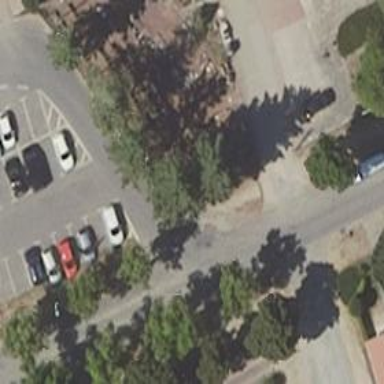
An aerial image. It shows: Road serving as parking aisle.